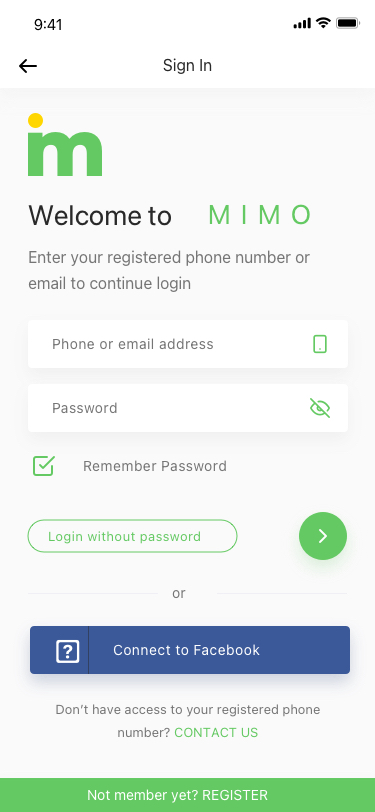
Text in this UI design:
Phone or email address
Password
Connect to Facebook

Login without password
or
Remember Password
Sign In
Don’t have access to your registered phone number? CONTACT US
Enter your registered phone number or email to continue login
Not member yet? REGISTER
mimo
Welcome to